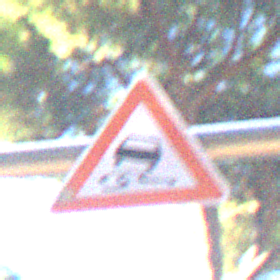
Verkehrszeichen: SchleuderOderRutschgefahr
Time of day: MorningAfternoon
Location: Outdoor (Suburban)
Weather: Clear
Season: NotSpecified
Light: Natural